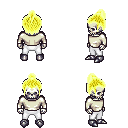
a pixel art fantasy rpg character, male body template, skeleton, white long-sleeve shirt, white pants, gold short topknot hairstyle, metal boots, four views (front, back, left, right), 2x2 character sprite sheet, small pixel art, hard edges, no anti-aliasing